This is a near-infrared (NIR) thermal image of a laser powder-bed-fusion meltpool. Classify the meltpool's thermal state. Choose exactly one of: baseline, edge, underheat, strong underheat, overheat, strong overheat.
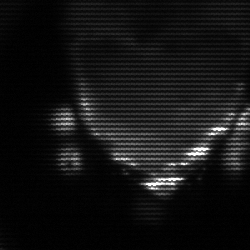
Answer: edge